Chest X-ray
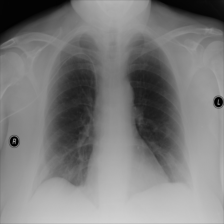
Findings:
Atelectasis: negative
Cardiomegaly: negative
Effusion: negative
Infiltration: negative
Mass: negative
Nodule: negative
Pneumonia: negative
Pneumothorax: negative
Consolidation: negative
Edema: negative
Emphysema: negative
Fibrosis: negative
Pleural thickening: negative
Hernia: negative